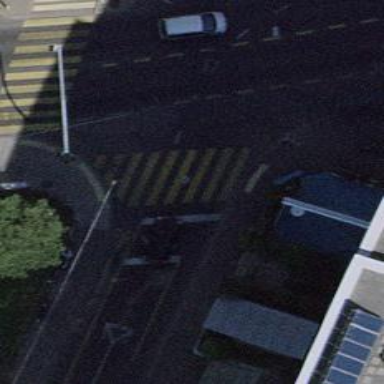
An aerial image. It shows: Crossing with traffic signals.